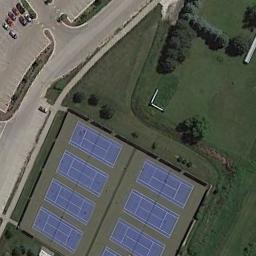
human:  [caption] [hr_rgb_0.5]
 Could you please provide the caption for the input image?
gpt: The four tennis courts are blue in the middle and red in the surroundings .

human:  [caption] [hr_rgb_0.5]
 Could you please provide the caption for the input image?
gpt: The tennis courts are surrounded by grass .

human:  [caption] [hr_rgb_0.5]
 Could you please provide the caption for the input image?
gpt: Tennis court on the lawn next to the parking lot .

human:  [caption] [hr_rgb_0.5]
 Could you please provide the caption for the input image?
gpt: The tennis court is on the grass next to some trees and parking lot .

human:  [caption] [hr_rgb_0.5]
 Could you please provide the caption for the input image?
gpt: The tennis courts are on a green meadow .